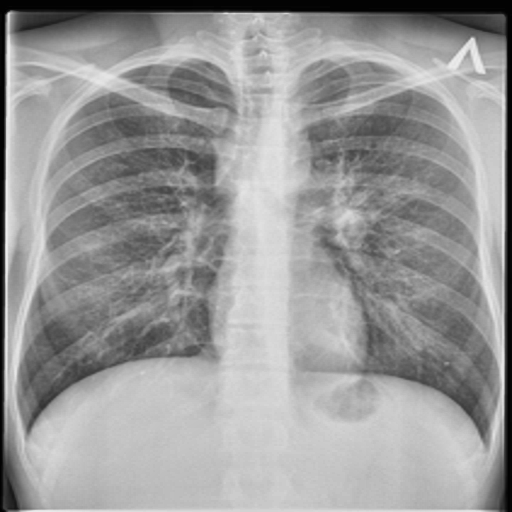
Finding: TUBERCULOSIS